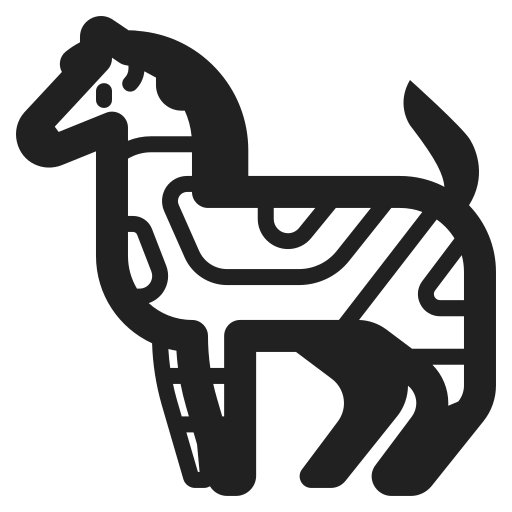
zebra high contrast